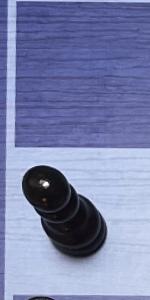
Label: Pawn_Black